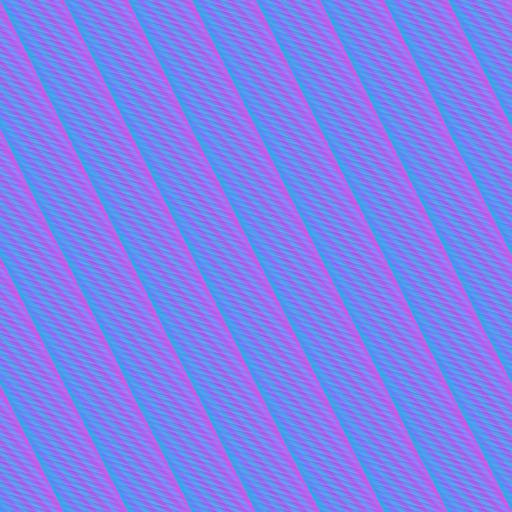
beige light metal rope steel string